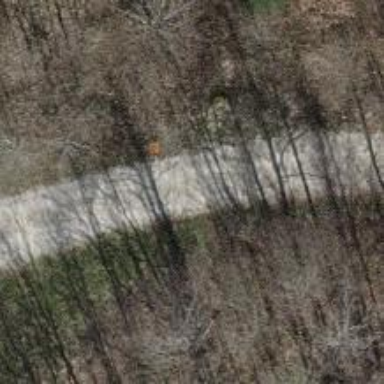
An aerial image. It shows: Pole with roofed pipeline marker.